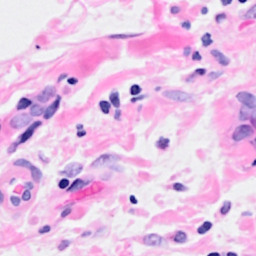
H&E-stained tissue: Breast